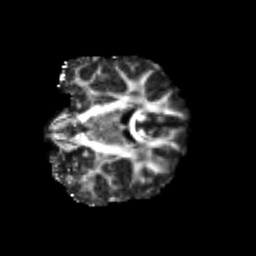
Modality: FA
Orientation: coronal
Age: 23
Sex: male
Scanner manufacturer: siemens
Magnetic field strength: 3 T
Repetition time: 3.5 s
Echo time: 0.125 s